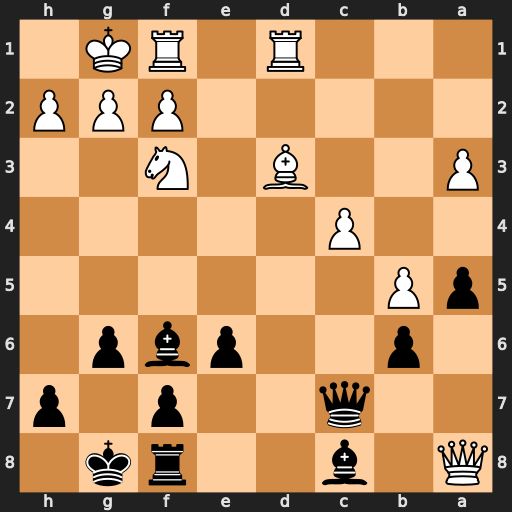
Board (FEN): Q1b2rk1/2q2p1p/1p2pbp1/pP6/2P5/P2B1N2/5PPP/3R1RK1
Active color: b
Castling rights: -
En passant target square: -
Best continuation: Bb7 Qa7 Ra8 Qxa8+ Bxa8